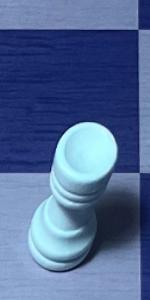
Label: Rook_White